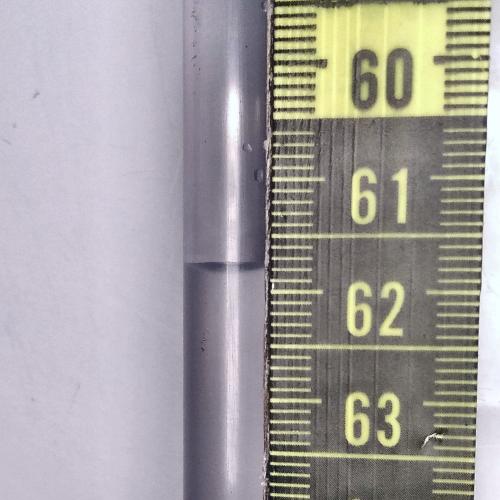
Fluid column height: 61.8 cm